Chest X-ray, PA view. Patient: 62 years old, sex F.
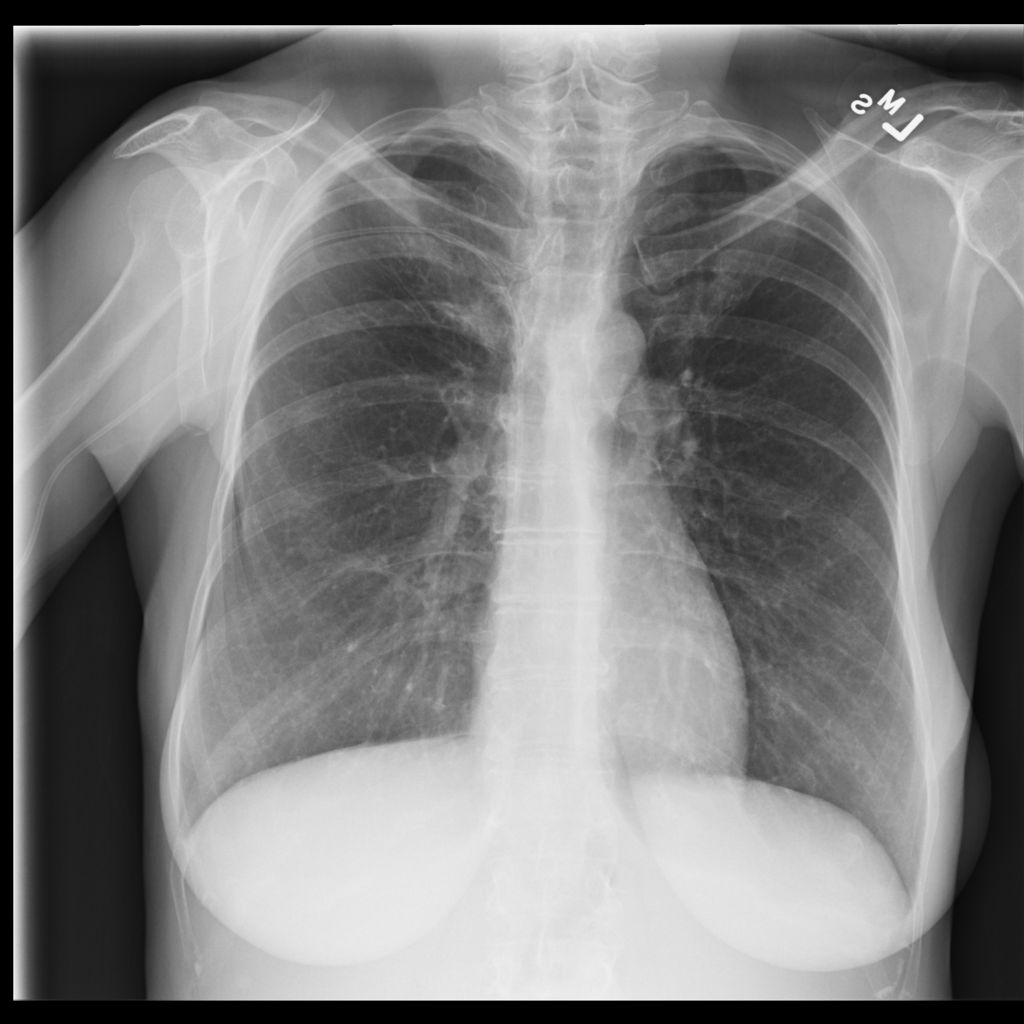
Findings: No Finding